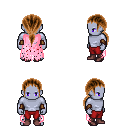
a pixel art fantasy rpg character, male body template, dark elf, purple skin, pink tattered cape, red pants, brown ponytail hairstyle, leather bracers, maroon shoes, four views (front, back, left, right), 2x2 character sprite sheet, small pixel art, hard edges, no anti-aliasing